Question: I have a WinForms form with a DataGridView on.
The DataGridView are populated from a LINQ to SQL query as below. When I run the code the gridview seems to show the column value and not the actual value.
The DataGridView does not have a design time source, and the columns have a DataPropertyName that is equal to the column in the database.
What am I missing that it doesn't display the actual value?
'''
var q = (from r in db.MessagesReceived
orderby r.ID descending
select new { DateSent, DateReceived, ReceivedFrom}).Take(TopNumber);
//dgv.AutoGenerateColumns = false;
dgv.DataSource = q;
dgv.Refresh();
'''

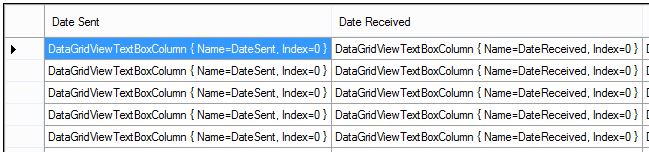
Answer: the problem is in the select
'''
select new { DateSent, DateReceived, ReceivedFrom})
'''
should be
'''
select new { DateSent=r.DateSent, DateReceived=r.DateReceived, ReceivedFrom=r.ReceivedFrom})
'''
you are selecting the columns and not the values